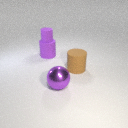
large brown rubber cylinder behind large purple metal sphere